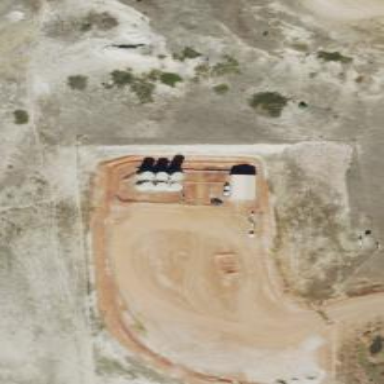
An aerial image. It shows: Storage tank with man-made structure.